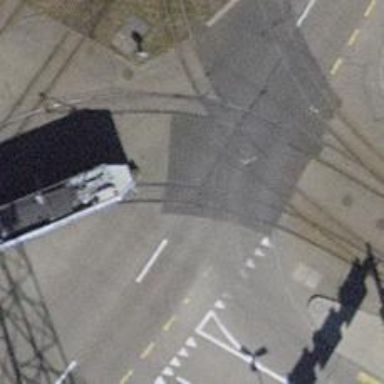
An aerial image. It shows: Railway crossing with traffic signals.